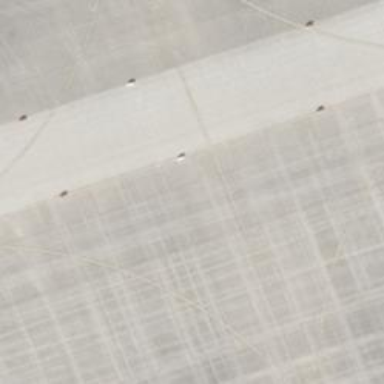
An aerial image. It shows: Taxiway at the airport with concrete surface.